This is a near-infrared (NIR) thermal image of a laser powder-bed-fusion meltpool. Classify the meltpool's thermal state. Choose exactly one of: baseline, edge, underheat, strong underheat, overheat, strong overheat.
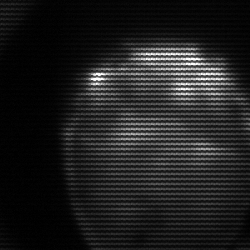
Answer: edge